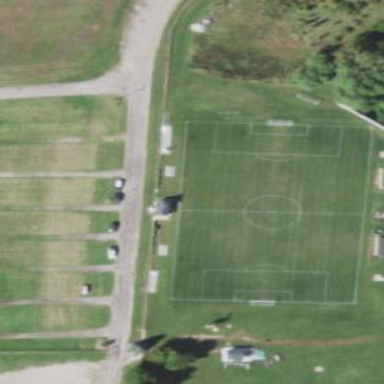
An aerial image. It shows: Soccer pitch for leisure land activities.